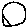
Label: circle